Question: I've been changing the foreground color of the 'ProgressBar' control from my C# code using the 'Brush' and 'Brushes' classes from the 'System.Windows.Media' library. However, I'm wondering if .Net provides access to the original default foreground color of the 'ProgressBar' for when I want to revert back.
Example:

Right now I'm referencing an answer provided by @Beauty on <URL> class. 'SystemColors' seems to be the .Net class that provides the default brush colors of controls, but I don't see a brush for the foreground of a 'Progressbar'. Is this color obtainable in 'SystemColors', or is there some other way of getting it?
An example of how I am changing colors:
XAML:
'''
<ProgressBar Name="Progress" Foreground="{Binding LoadScreenModel.BarColor}" />
'''
C#:
'''
private Brush _barColor = Brushes.Red;
public Brush BarColor
{
get { return _barColor; }
set
{
_barColor = value;
NotifyPropertyChange(() => BarColor);
}
}
'''
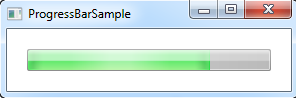
Answer: The default style for the 'ProgressBar' control (found on this <URL> reveals that the foreground color by default is:
> #FF01D328
That may well match up with a system color, but otherwise just use that.